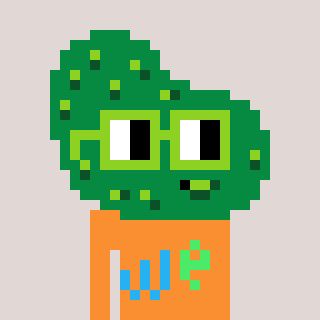
a pixel art character with square light green glasses, a pickle-shaped head and a orange-colored body on a warm background